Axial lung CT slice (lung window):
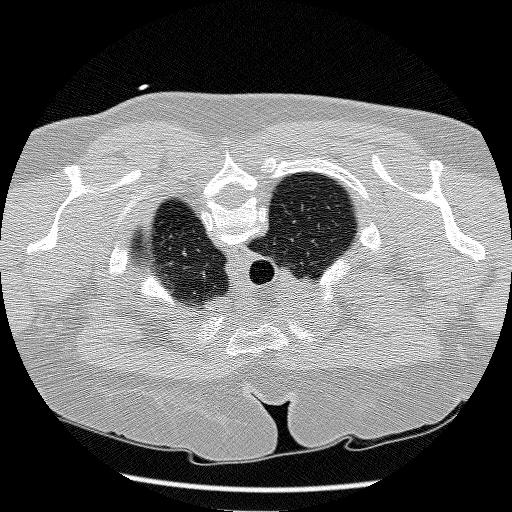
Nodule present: no